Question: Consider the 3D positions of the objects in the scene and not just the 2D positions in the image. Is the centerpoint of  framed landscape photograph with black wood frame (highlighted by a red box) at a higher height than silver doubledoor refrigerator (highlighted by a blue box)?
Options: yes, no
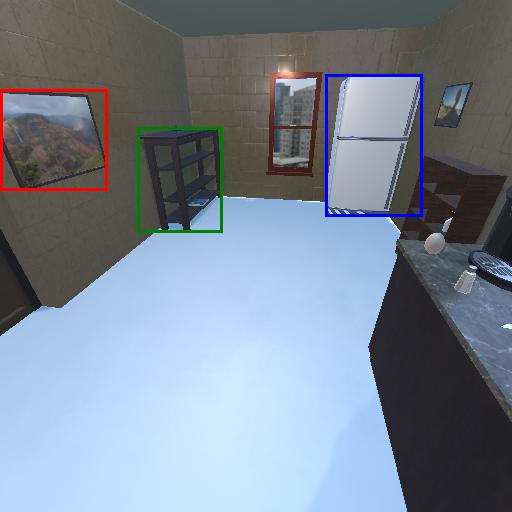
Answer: yes